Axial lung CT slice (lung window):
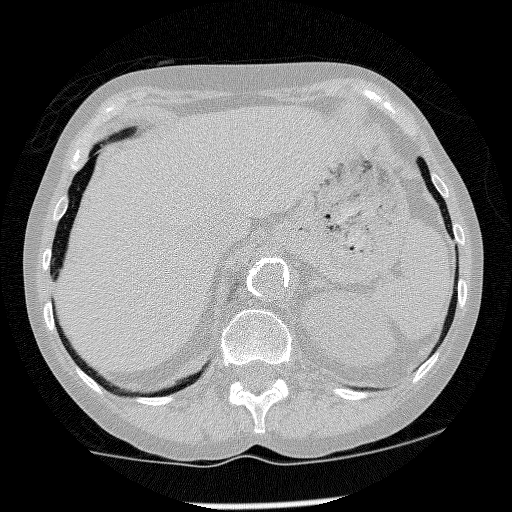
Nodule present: no